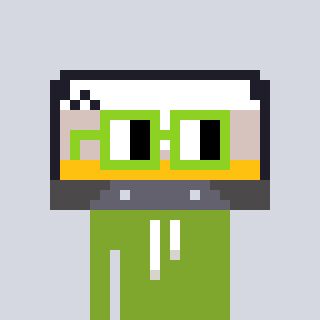
a pixel art character with square light green glasses, a cassette tape-shaped head and a slimegreen-colored body on a cool background